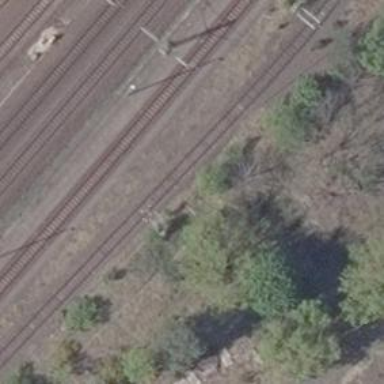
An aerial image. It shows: Abandoned railway.